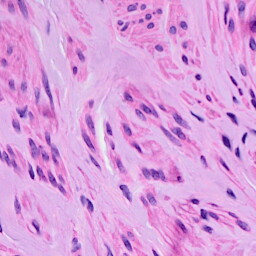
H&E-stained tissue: Ovarian